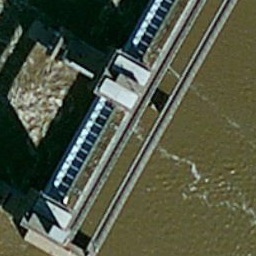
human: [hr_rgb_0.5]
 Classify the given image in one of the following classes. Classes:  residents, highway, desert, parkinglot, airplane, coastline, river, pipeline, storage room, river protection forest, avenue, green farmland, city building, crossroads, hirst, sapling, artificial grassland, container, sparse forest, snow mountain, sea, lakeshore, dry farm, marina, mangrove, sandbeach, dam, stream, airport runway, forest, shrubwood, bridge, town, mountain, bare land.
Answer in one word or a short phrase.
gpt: dam